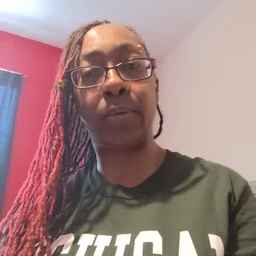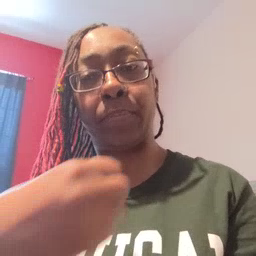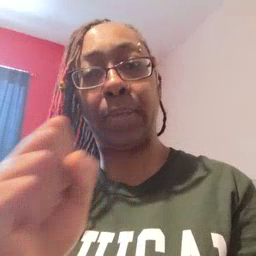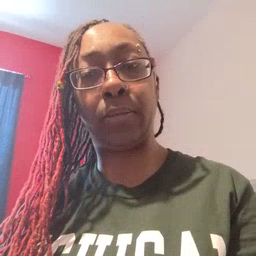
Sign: make